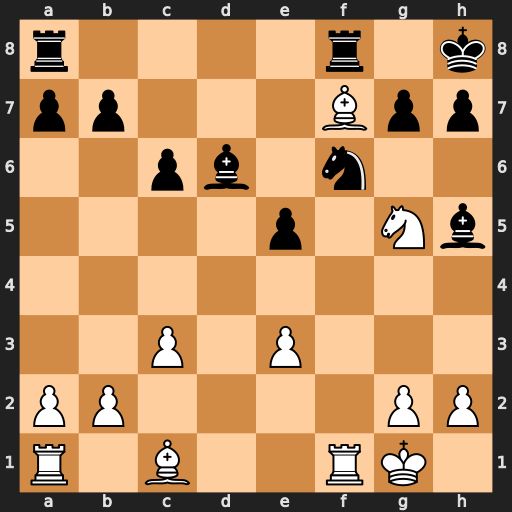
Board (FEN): r4r1k/pp3Bpp/2pb1n2/4p1Nb/8/2P1P3/PP4PP/R1B2RK1
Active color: w
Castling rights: -
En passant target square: -
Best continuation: Bxh5 Nxh5 Nf7+ Rxf7 Rxf7